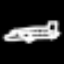
Label: airplane